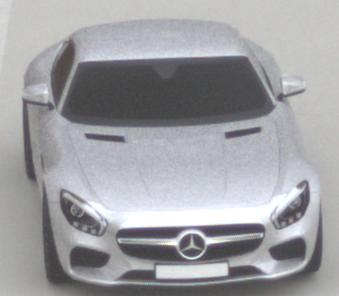
Make: Mercedes-Benz
Model: AMG GT Coupé
Detailed model: AMG GT (190) Coupé
Model produced from: 2014/10
Model produced until: 2017/01
Doors: 2
Color: white
Road condition: dry road
Daytime: morning or afternoon
Contrast: low contrast